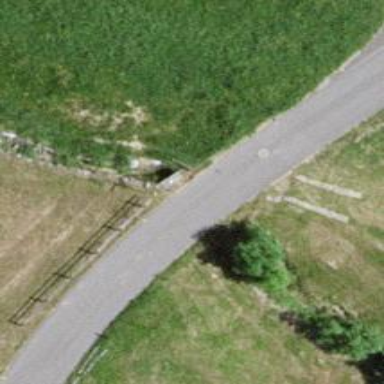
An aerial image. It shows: Unclassified road on bridge.